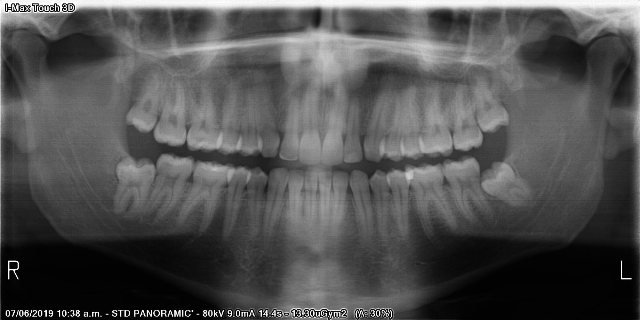
adult